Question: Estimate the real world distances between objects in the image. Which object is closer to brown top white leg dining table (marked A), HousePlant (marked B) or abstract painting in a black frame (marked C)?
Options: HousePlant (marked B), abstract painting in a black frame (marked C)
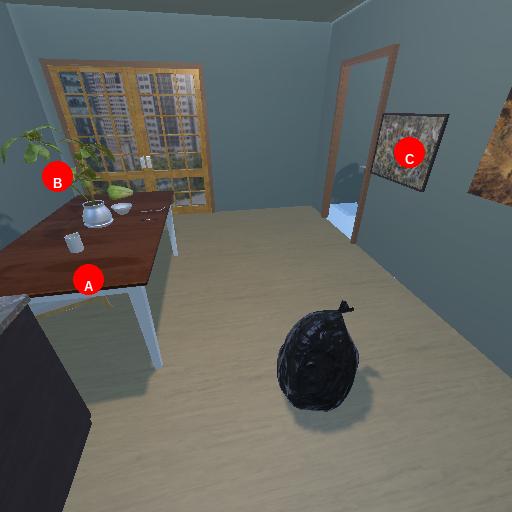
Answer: HousePlant (marked B)